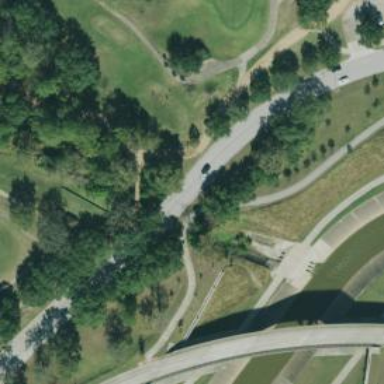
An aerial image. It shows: Path leading to bridge.